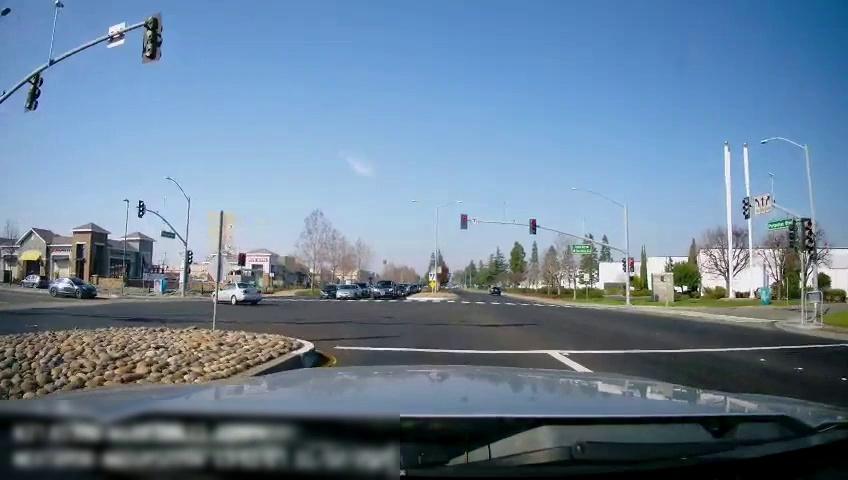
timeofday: Day
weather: Sunny
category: Drivable Space
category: Drivable Space
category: Vehicles | Car
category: Vehicles | Car
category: Vehicles | SUV
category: Vehicles | Car
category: Vehicles | SUV
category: Vehicles | Car
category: Vehicles | Car
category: Vehicles | Car
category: Vehicles | Car
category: Lanes | Current Lane
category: Lanes | Current Lane
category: Lanes | Current Lane
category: Traffic | Lights
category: Traffic | Lights
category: Traffic | Lights
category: Traffic | Signs
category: Traffic | Lights
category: Traffic | Lights
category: Traffic | Lights
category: Traffic | Lights
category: Traffic | Lights
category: Traffic | Lights
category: Traffic | Lights
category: Traffic | Lights
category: Traffic | Signs
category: Traffic | Signs